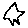
Label: star